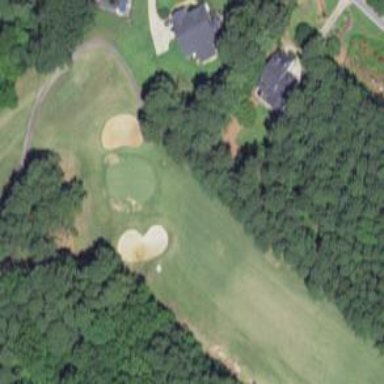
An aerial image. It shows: Golf hole.